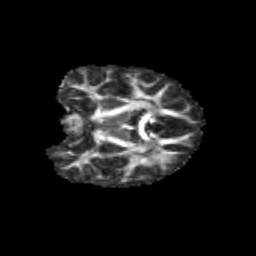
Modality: FA
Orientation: coronal
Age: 11
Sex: female
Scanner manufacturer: siemens
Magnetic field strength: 3 T
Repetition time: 3.8 s
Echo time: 0.07 s